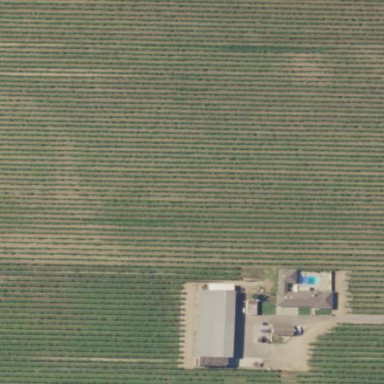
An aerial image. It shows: Beautiful vineyard in the countryside.